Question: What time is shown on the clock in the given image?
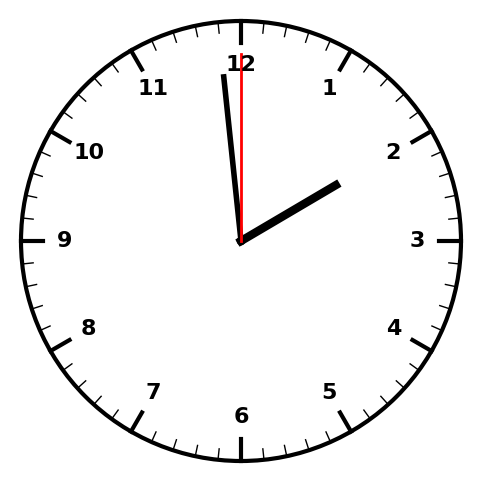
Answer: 01:59:00